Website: crate-barrel
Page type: billing-address
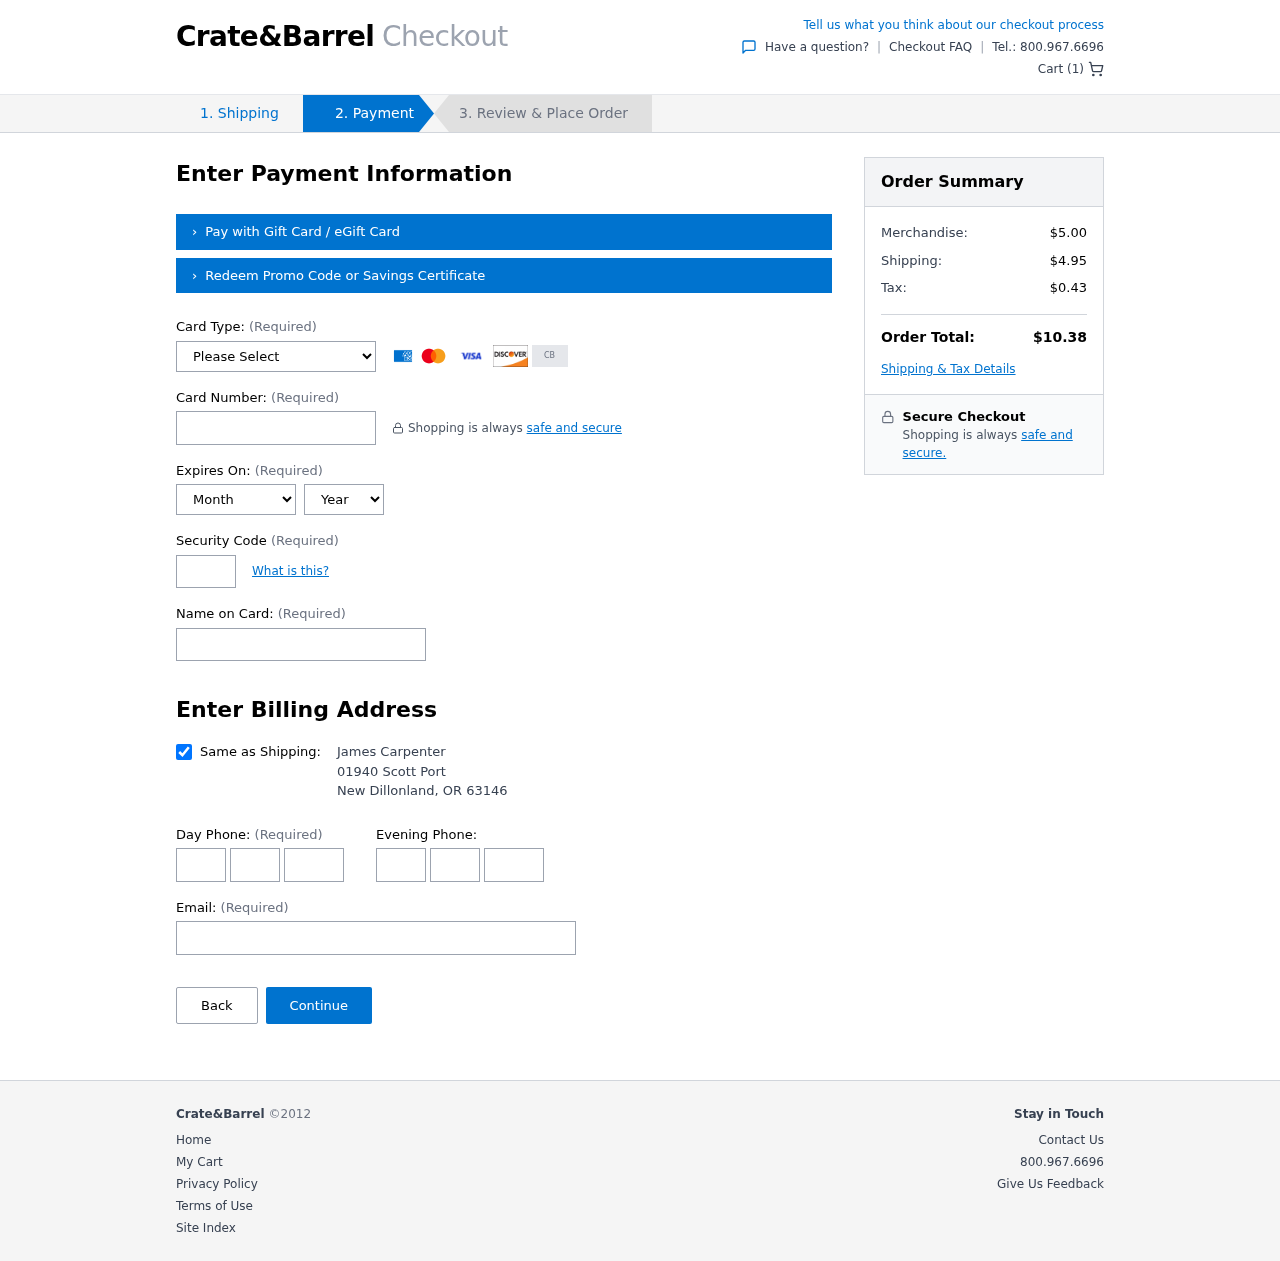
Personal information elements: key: PII_CARD_CVV
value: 972
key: PII_CARD_EXPIRY_MONTH
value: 08
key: PII_CARD_EXPIRY_YEAR
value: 29
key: PII_CARD_NUMBER
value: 2282 5742 0592 9051
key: PII_CARD_TYPE
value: Mastercard
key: PII_CITY
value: New Dillonland
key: PII_EMAIL
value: james_carpenter@gmail.com
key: PII_FULLNAME
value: James Carpenter
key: PII_PHONE_AREA
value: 676
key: PII_PHONE_PREFIX
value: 430
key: PII_PHONE_SUFFIX
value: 0513
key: PII_POSTCODE
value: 63146
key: PII_STATE_ABBR
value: OR
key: PII_STREET
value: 01940 Scott Port
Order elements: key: ORDER_NUM_ITEMS
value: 1
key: ORDER_SUBTOTAL
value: $5.00
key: ORDER_SHIPPING_COST
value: $4.95
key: ORDER_TAX
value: $0.43
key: ORDER_TOTAL
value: $10.38